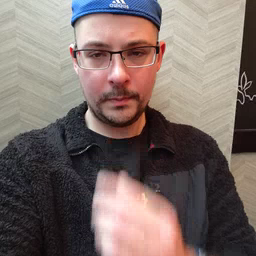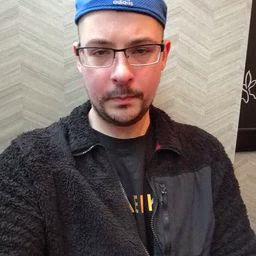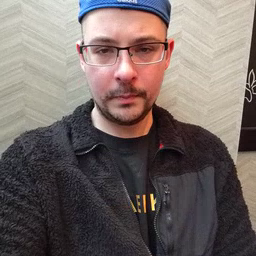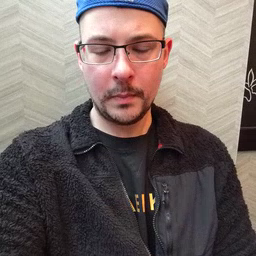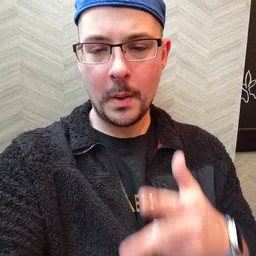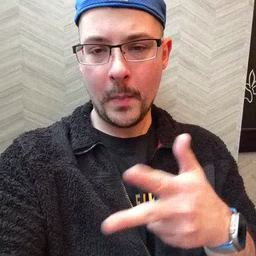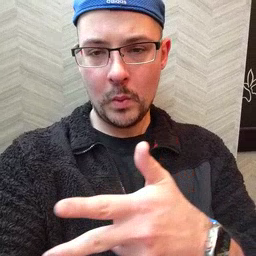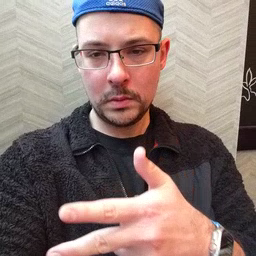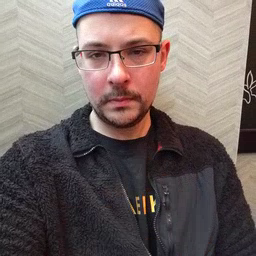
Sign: boat